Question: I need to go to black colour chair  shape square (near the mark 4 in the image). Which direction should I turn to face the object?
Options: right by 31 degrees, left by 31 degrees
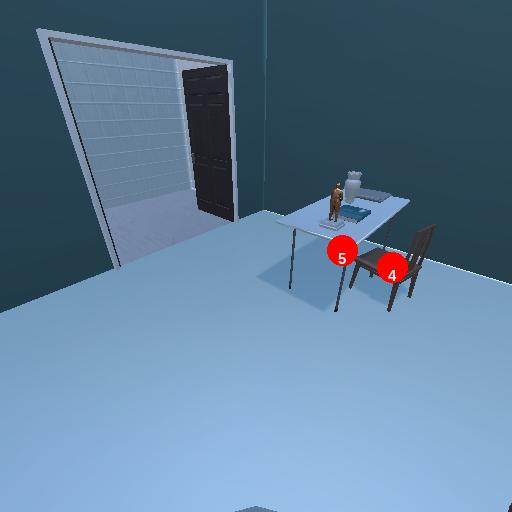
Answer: right by 31 degrees